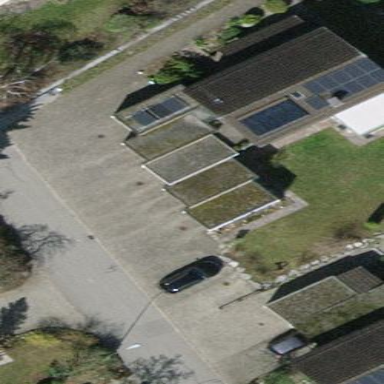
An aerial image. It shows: Group of garages.